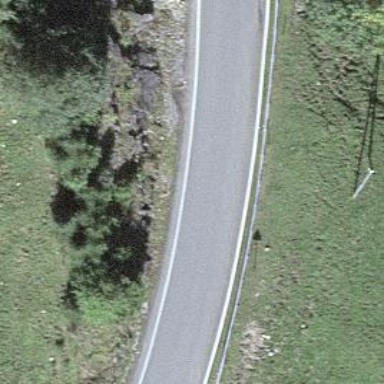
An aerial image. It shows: Tertiary road.